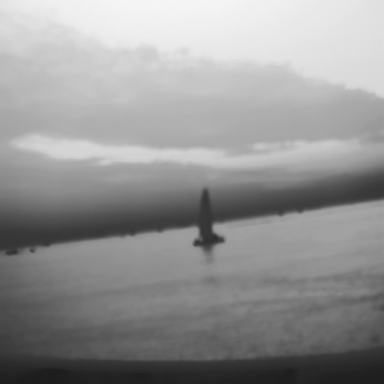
There is a sailboat in the infrared image.